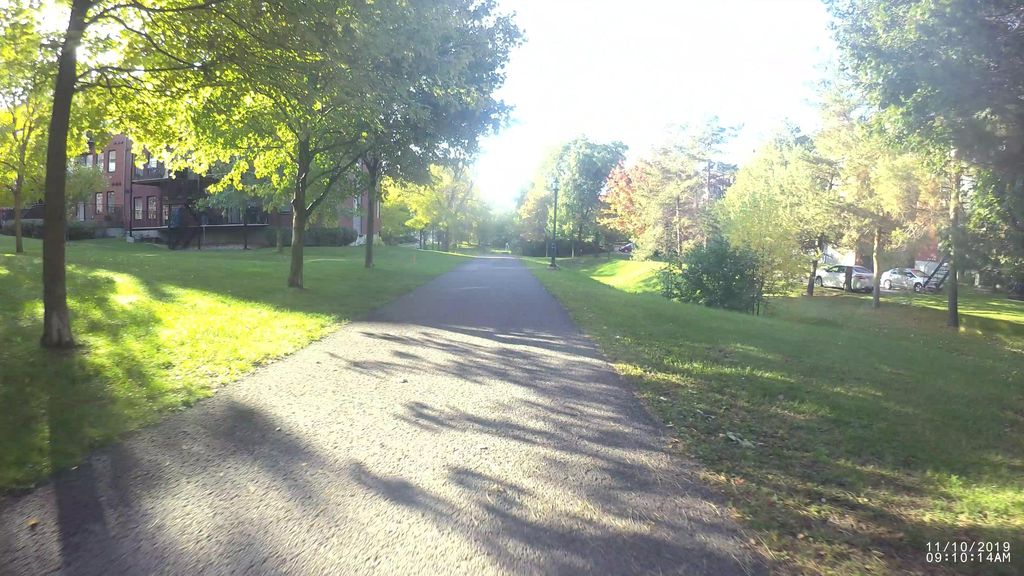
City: montreal